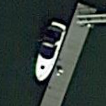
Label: civil